Field crop: tomato
Growth stage: 2
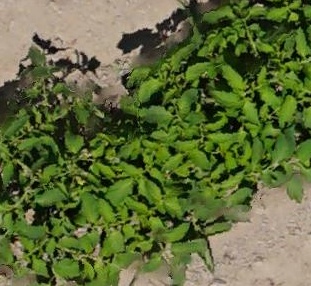
Species: tomato